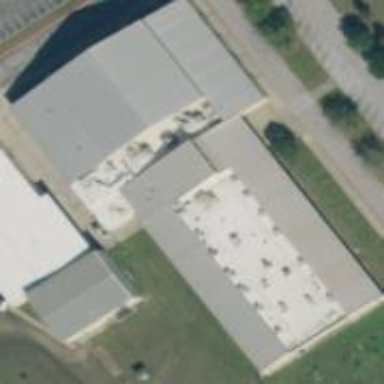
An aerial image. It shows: School building.